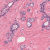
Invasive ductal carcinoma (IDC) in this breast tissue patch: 0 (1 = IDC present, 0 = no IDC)